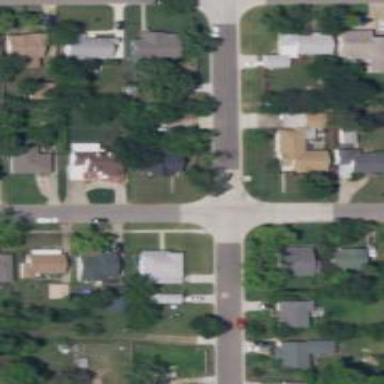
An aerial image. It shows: Residential road with sidewalk on the left side.